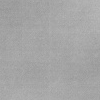
Atmospheric dust classification: dusty